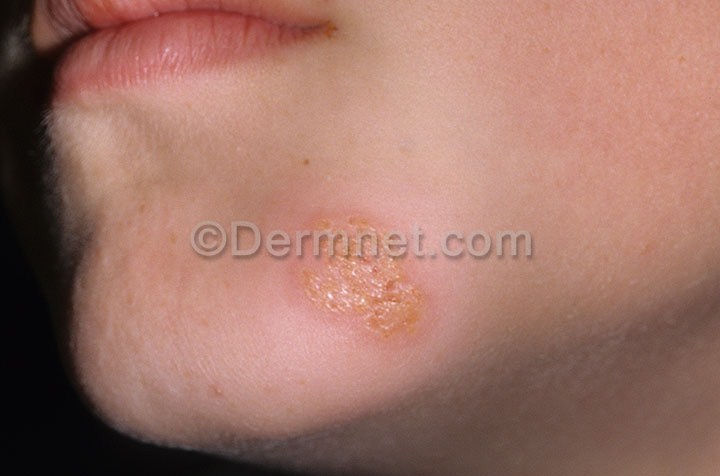
Disease: Warts Molluscum and other Viral Infections